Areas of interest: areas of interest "Scientific Research Institution"
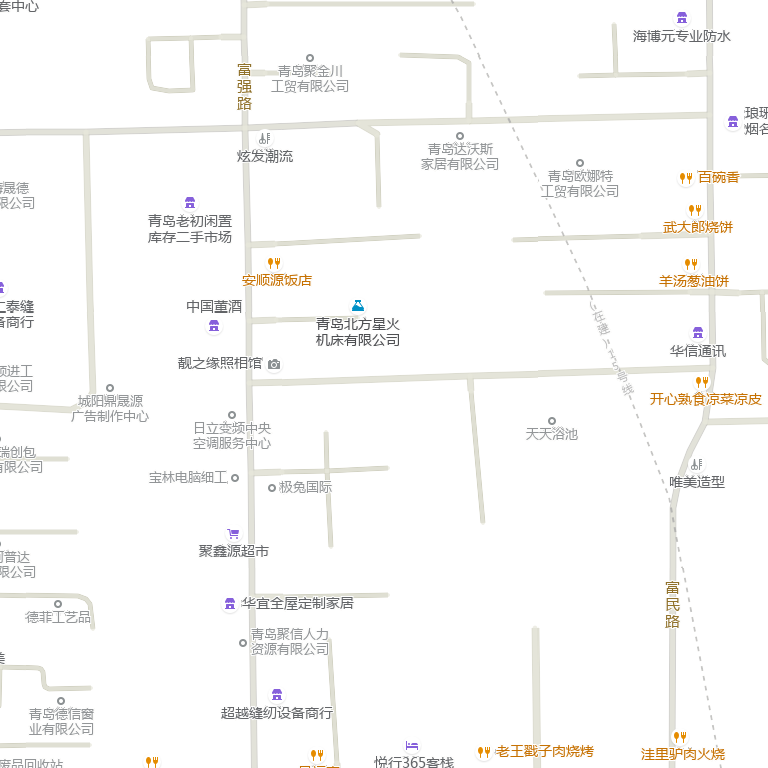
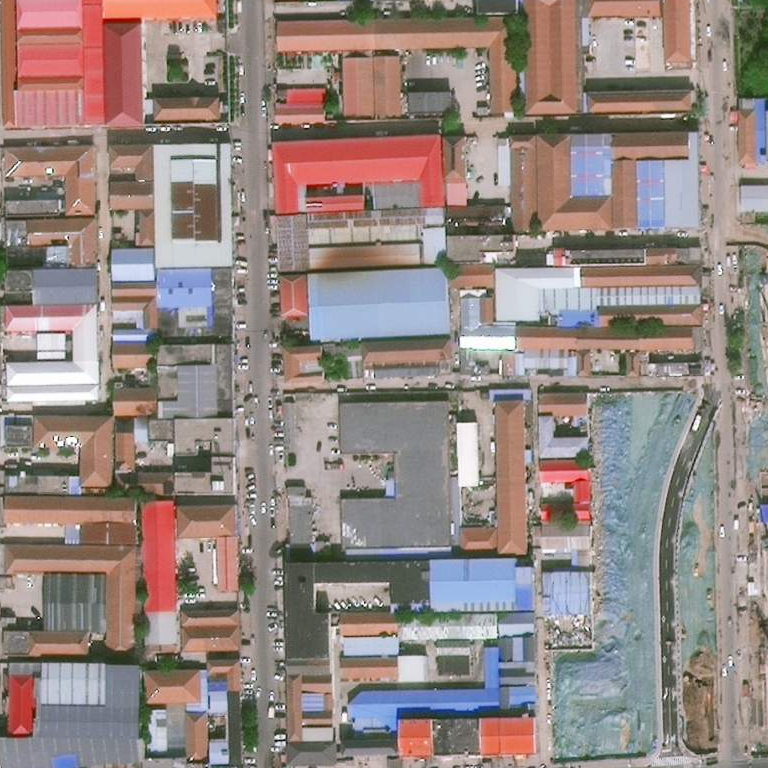